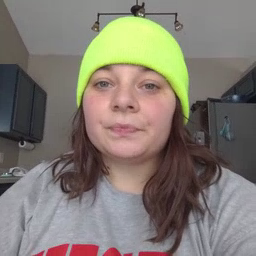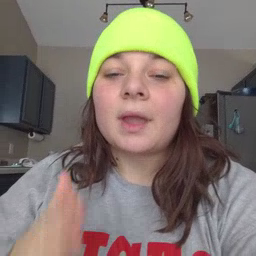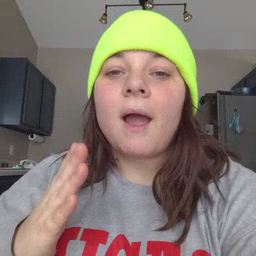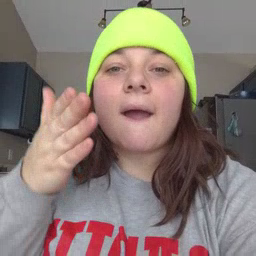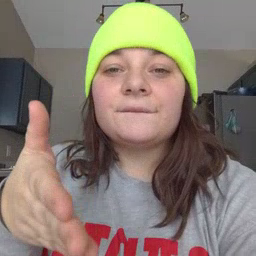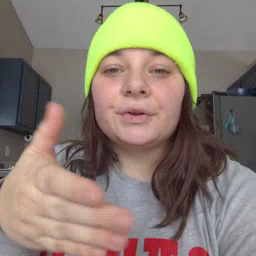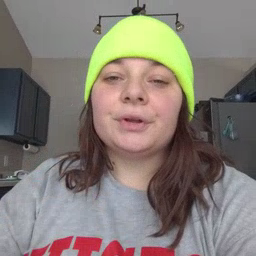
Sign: after